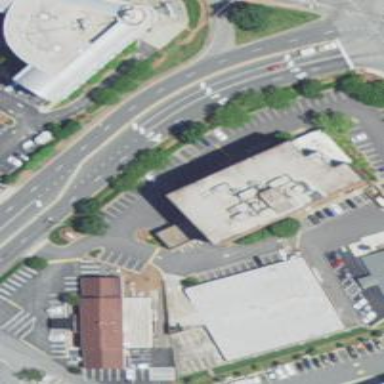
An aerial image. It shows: Commercial building.